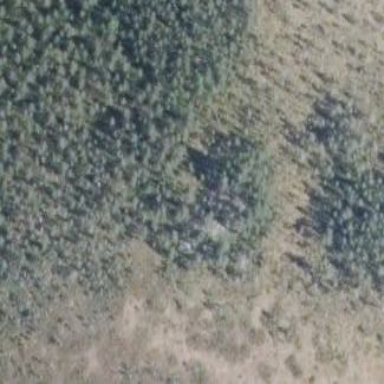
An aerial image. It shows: Woodland with needle-leaved trees.